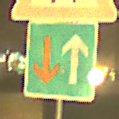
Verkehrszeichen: VorrangVorGegenverkehr
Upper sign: FussgaengerRechts
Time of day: Night
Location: Outdoor (Suburban)
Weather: Clear
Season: NotSpecified
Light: Artificial